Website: home-depot
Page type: receipt
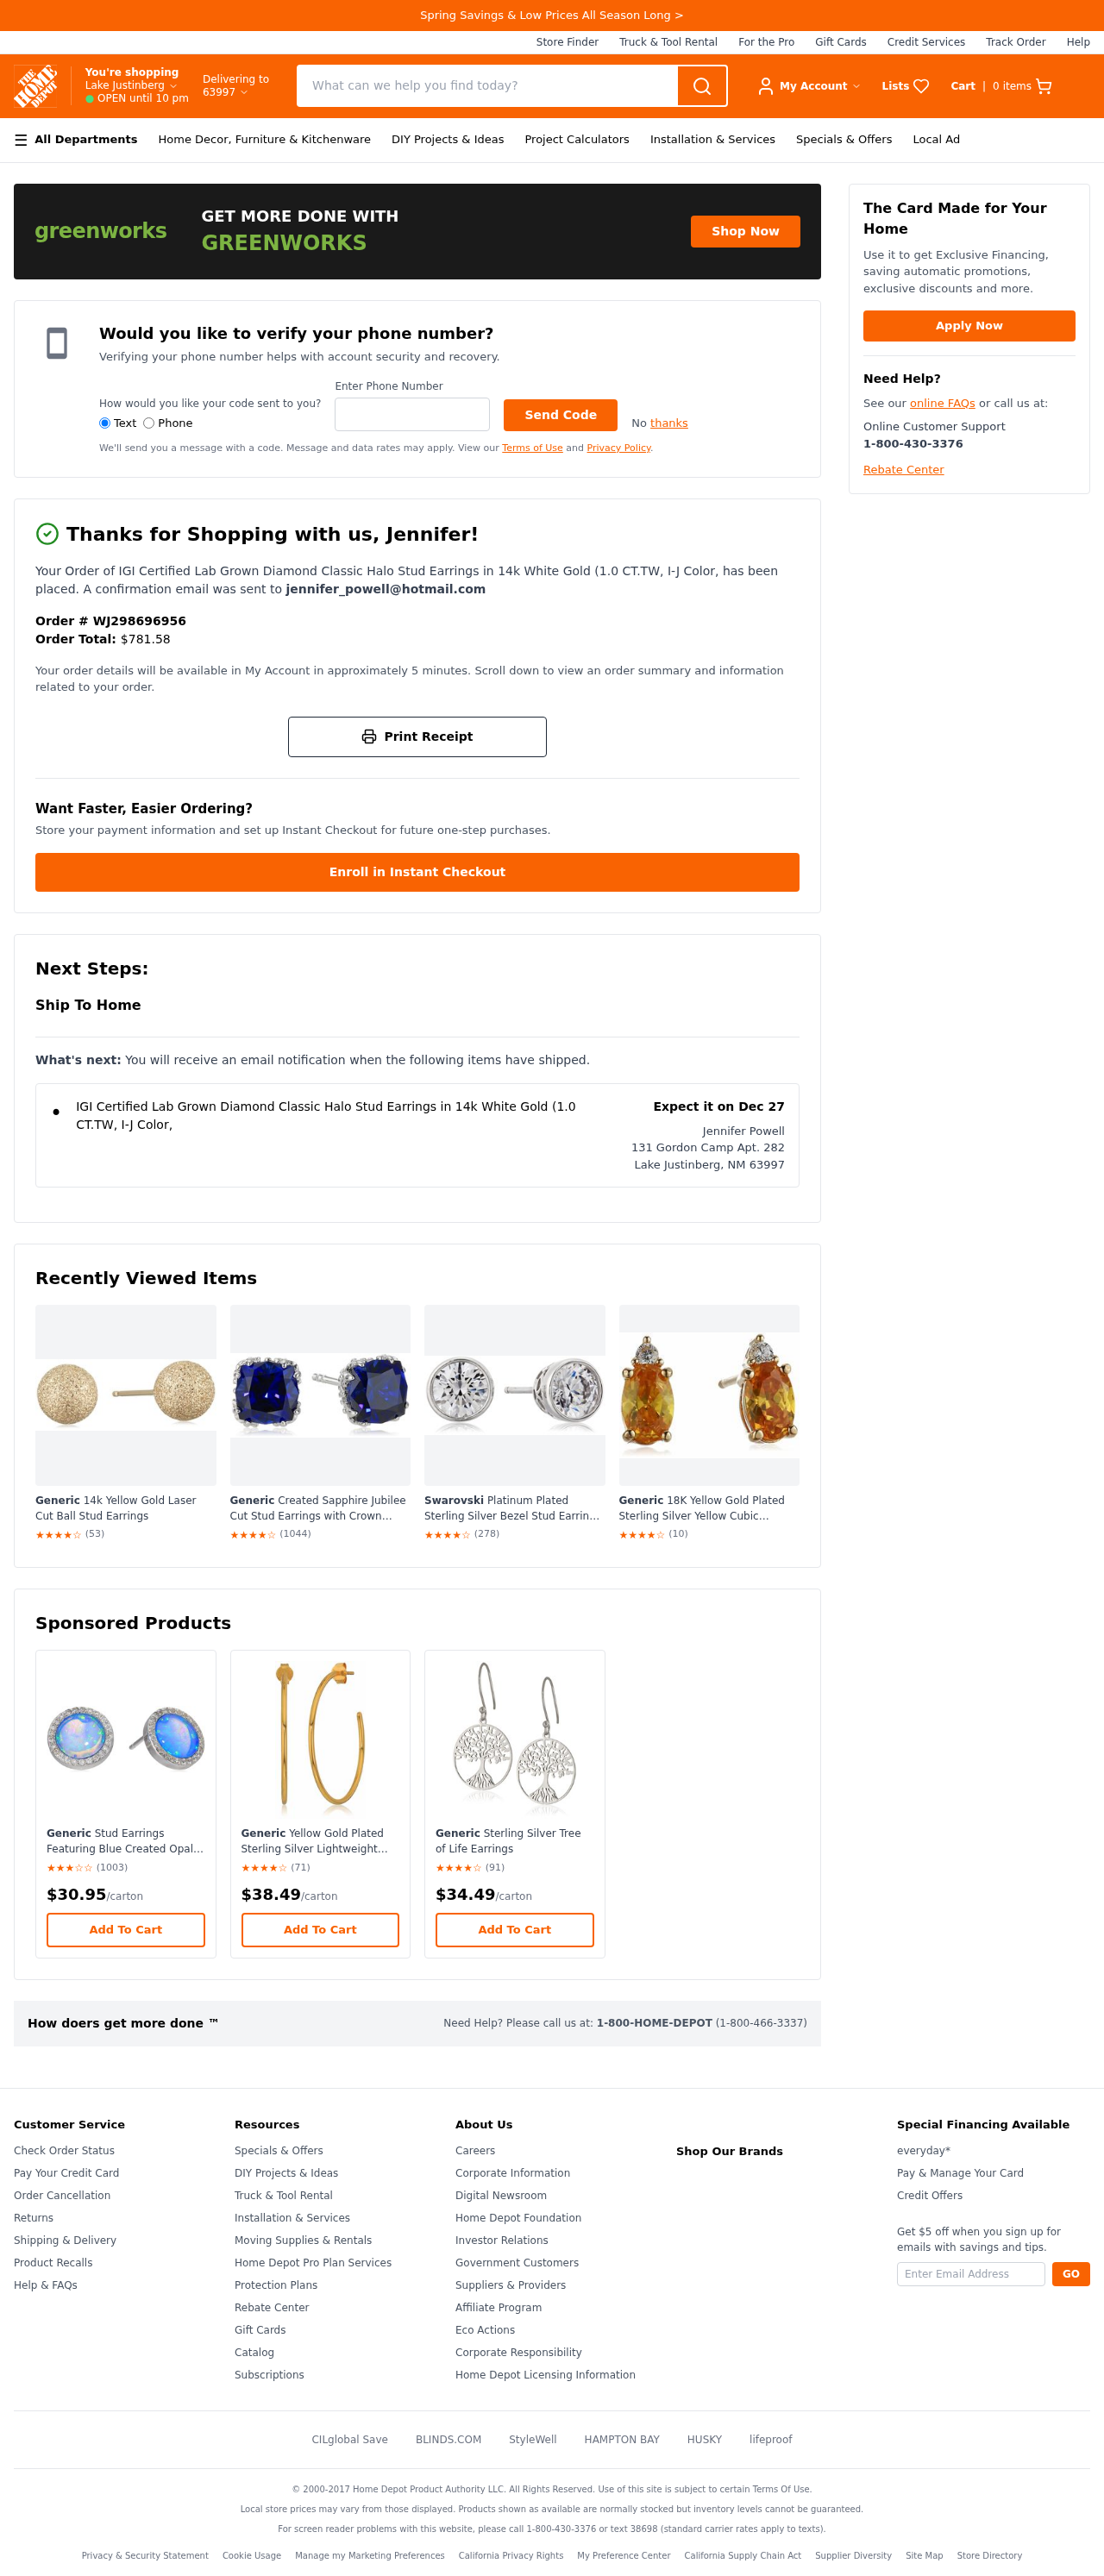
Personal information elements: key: PII_CITY
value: Lake Justinberg
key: PII_CITY_STATE_ZIP
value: Lake Justinberg, NM 63997
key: PII_EMAIL
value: jennifer_powell@hotmail.com
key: PII_FIRSTNAME
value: Jennifer
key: PII_FULLNAME
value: Jennifer Powell
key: PII_PHONE
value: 3708925773
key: PII_POSTCODE
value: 63997
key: PII_STREET
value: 131 Gordon Camp Apt. 282
Product elements: key: PRODUCT1_NAME
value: IGI Certified Lab Grown Diamond Classic Halo Stud Earrings in 14k White Gold (1.0 CT.TW, I-J Color,
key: PRODUCT2_NAME
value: Generic 14k Yellow Gold Laser Cut Ball Stud Earrings
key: PRODUCT2_BRAND
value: Generic
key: PRODUCT2_RATING
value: ★★★★☆
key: PRODUCT2_NUM_RATINGS
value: (53)
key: PRODUCT3_NAME
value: Generic Created Sapphire Jubilee Cut Stud Earrings with Crown Setting in Sterling Silver (7mm)
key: PRODUCT3_BRAND
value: Generic
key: PRODUCT3_RATING
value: ★★★★☆
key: PRODUCT3_NUM_RATINGS
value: (1044)
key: PRODUCT4_NAME
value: Swarovski Platinum Plated Sterling Silver Bezel Stud Earrings set with Swarovski Zirconia (2 cttw)
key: PRODUCT4_BRAND
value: Swarovski
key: PRODUCT4_RATING
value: ★★★★☆
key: PRODUCT4_NUM_RATINGS
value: (278)
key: PRODUCT5_NAME
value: Generic 18K Yellow Gold Plated Sterling Silver Yellow Cubic Zirconia Stud Earrings
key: PRODUCT5_BRAND
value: Generic
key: PRODUCT5_RATING
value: ★★★★☆
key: PRODUCT5_NUM_RATINGS
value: (10)
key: PRODUCT6_NAME
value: Generic Stud Earrings Featuring Blue Created Opals and Cubic Zirconia Frame Stud Earrings
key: PRODUCT6_BRAND
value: Generic
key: PRODUCT6_RATING
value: ★★★☆☆
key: PRODUCT6_NUM_RATINGS
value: (1003)
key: PRODUCT6_PRICE
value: $30.95
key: PRODUCT7_NAME
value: Generic Yellow Gold Plated Sterling Silver Lightweight Polished C-Hoop Earrings
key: PRODUCT7_BRAND
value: Generic
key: PRODUCT7_RATING
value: ★★★★☆
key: PRODUCT7_NUM_RATINGS
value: (71)
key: PRODUCT7_PRICE
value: $38.49
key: PRODUCT8_NAME
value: Generic Sterling Silver Tree of Life Earrings
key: PRODUCT8_BRAND
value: Generic
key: PRODUCT8_RATING
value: ★★★★☆
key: PRODUCT8_NUM_RATINGS
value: (91)
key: PRODUCT8_PRICE
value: $34.49
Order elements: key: ORDER_NUM_ITEMS
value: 0
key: ORDER_ID
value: WJ298696956
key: ORDER_TOTAL
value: $781.58
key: ORDER_DELIVERY_DATE
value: Expect it on Dec 27